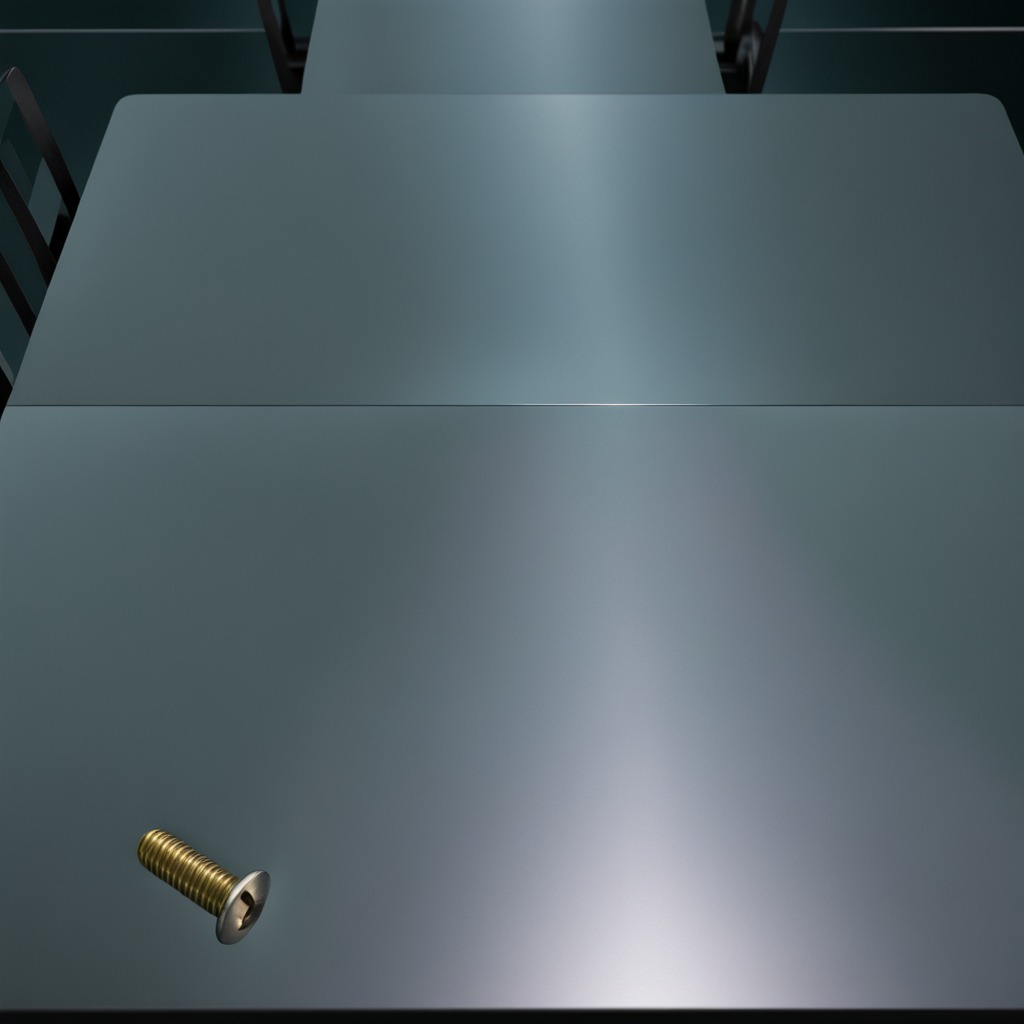
A metal screw lying on a clean empty table in a railway signal maintenance room lit by harsh overhead fluorescents photorealistic surface textures crisp shadows high dynamic range